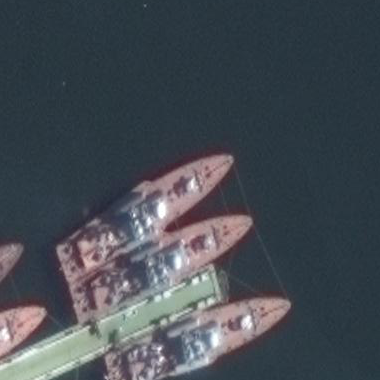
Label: destroyer